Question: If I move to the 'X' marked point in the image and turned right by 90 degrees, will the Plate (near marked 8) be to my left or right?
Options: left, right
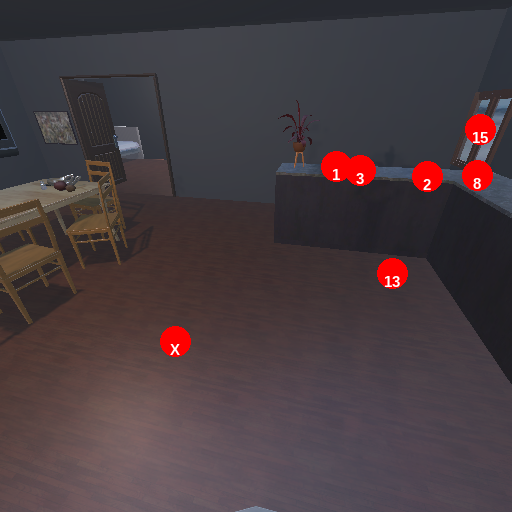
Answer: left